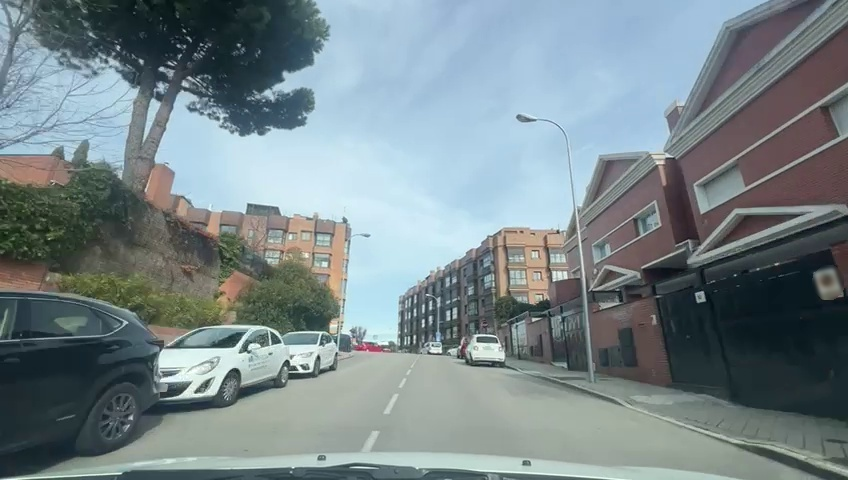
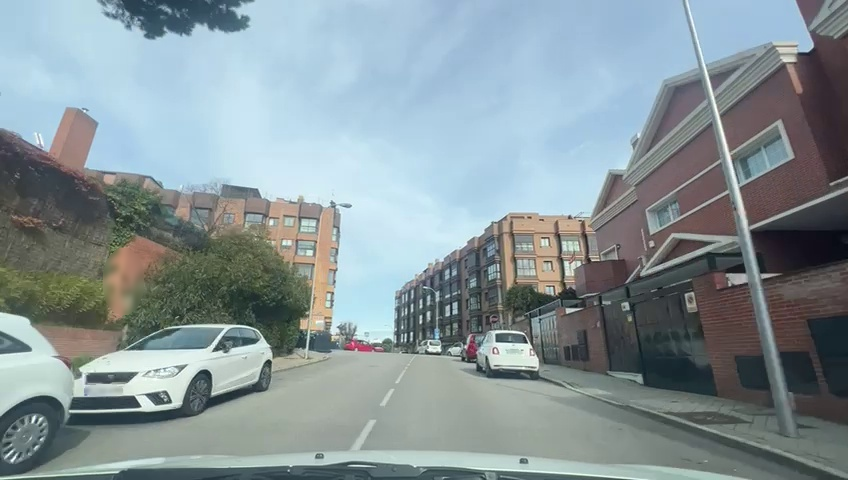
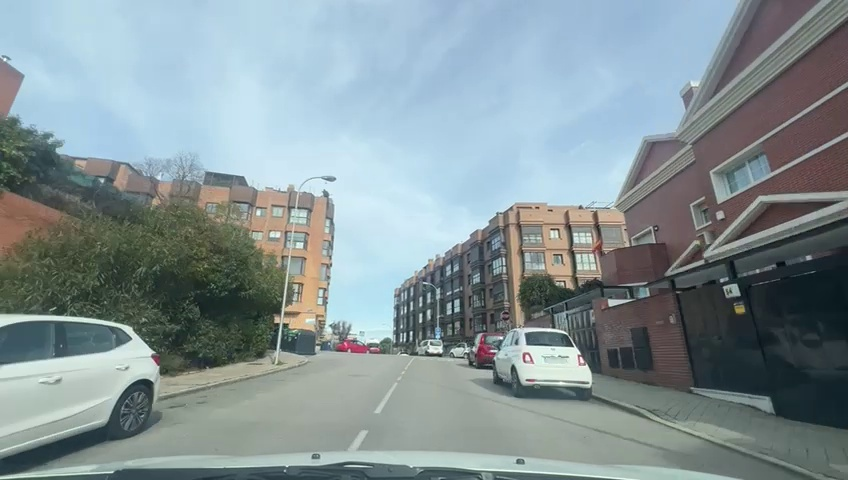
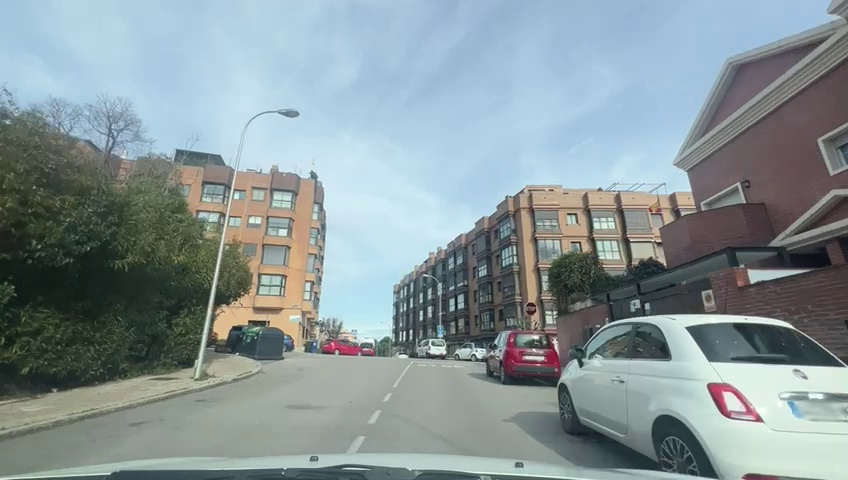
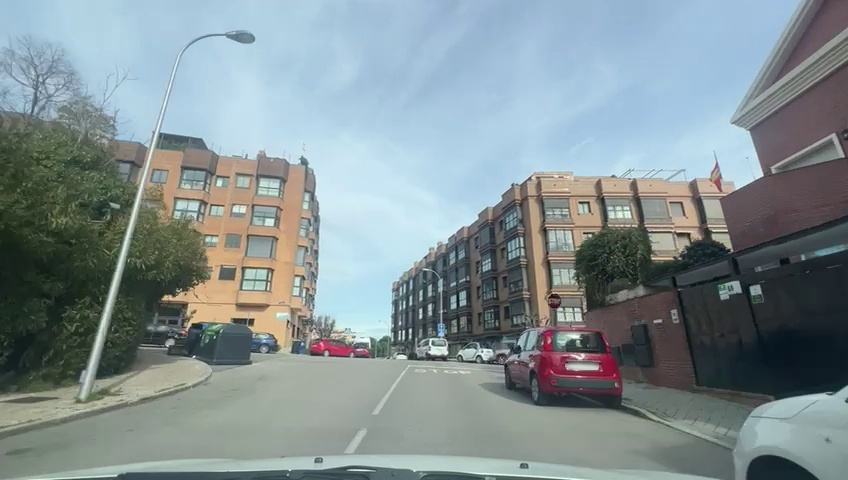
Situation: Lateral parked car
Question: Are vehicles present on the right side of the ego lane?
Answer: Yes
Reasoning: Parked vehicles are visible along the right side of the roadway.

Situation: Lateral parked car
Question: Are vehicles parked parallel or perpendicular to the roadway near the ego lane?
Answer: Yes
Reasoning: Several vehicles are parked parallel to the curb on the right of the ego lane and also on the left of the oncoming lane.

Situation: Lateral parked car
Question: Does the environment indicate an urban road where curbside parking is permitted?
Answer: No
Reasoning: Buildings and curbside parking indicate an urban environment. But no signals or painting on the road show parking is permitted in this road.

Situation: Lateral parked car
Question: Is the ego vehicle traveling in a middle lane with traffic lanes on both sides?
Answer: No
Reasoning: It is a two lanes road, the ego lane and the oncoming lane for oncoming vehicles. As there are cars parked in both sides, the ego vehicles has to drive in the middle of the road to avoid the parked cars.

Situation: Lateral parked car
Question: Are vehicles present on the left side of the ego lane?
Answer: Yes
Reasoning: Parked vehicles are visible along the left side of the roadway.